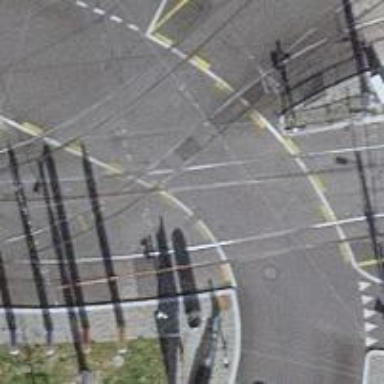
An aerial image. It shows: Tram level crossing on railway.